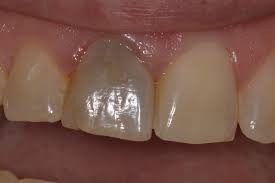
Condition: Tooth Discoloration